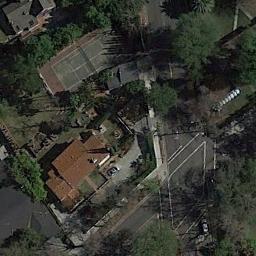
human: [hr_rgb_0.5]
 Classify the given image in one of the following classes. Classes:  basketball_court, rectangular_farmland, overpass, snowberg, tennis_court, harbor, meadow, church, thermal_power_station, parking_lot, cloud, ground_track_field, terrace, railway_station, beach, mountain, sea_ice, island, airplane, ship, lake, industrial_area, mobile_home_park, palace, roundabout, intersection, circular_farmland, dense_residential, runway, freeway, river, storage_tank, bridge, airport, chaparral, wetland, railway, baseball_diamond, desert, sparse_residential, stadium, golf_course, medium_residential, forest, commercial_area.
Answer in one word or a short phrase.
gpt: intersection